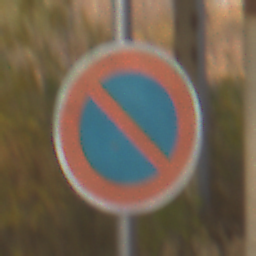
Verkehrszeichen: EingeschraenktesHalteverbot
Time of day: SunriseSunset
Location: Roofed (Suburban)
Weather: Clear
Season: NotSpecified
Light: Natural